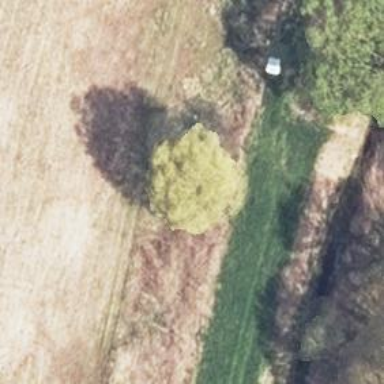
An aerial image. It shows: Hunting stand.